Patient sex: M
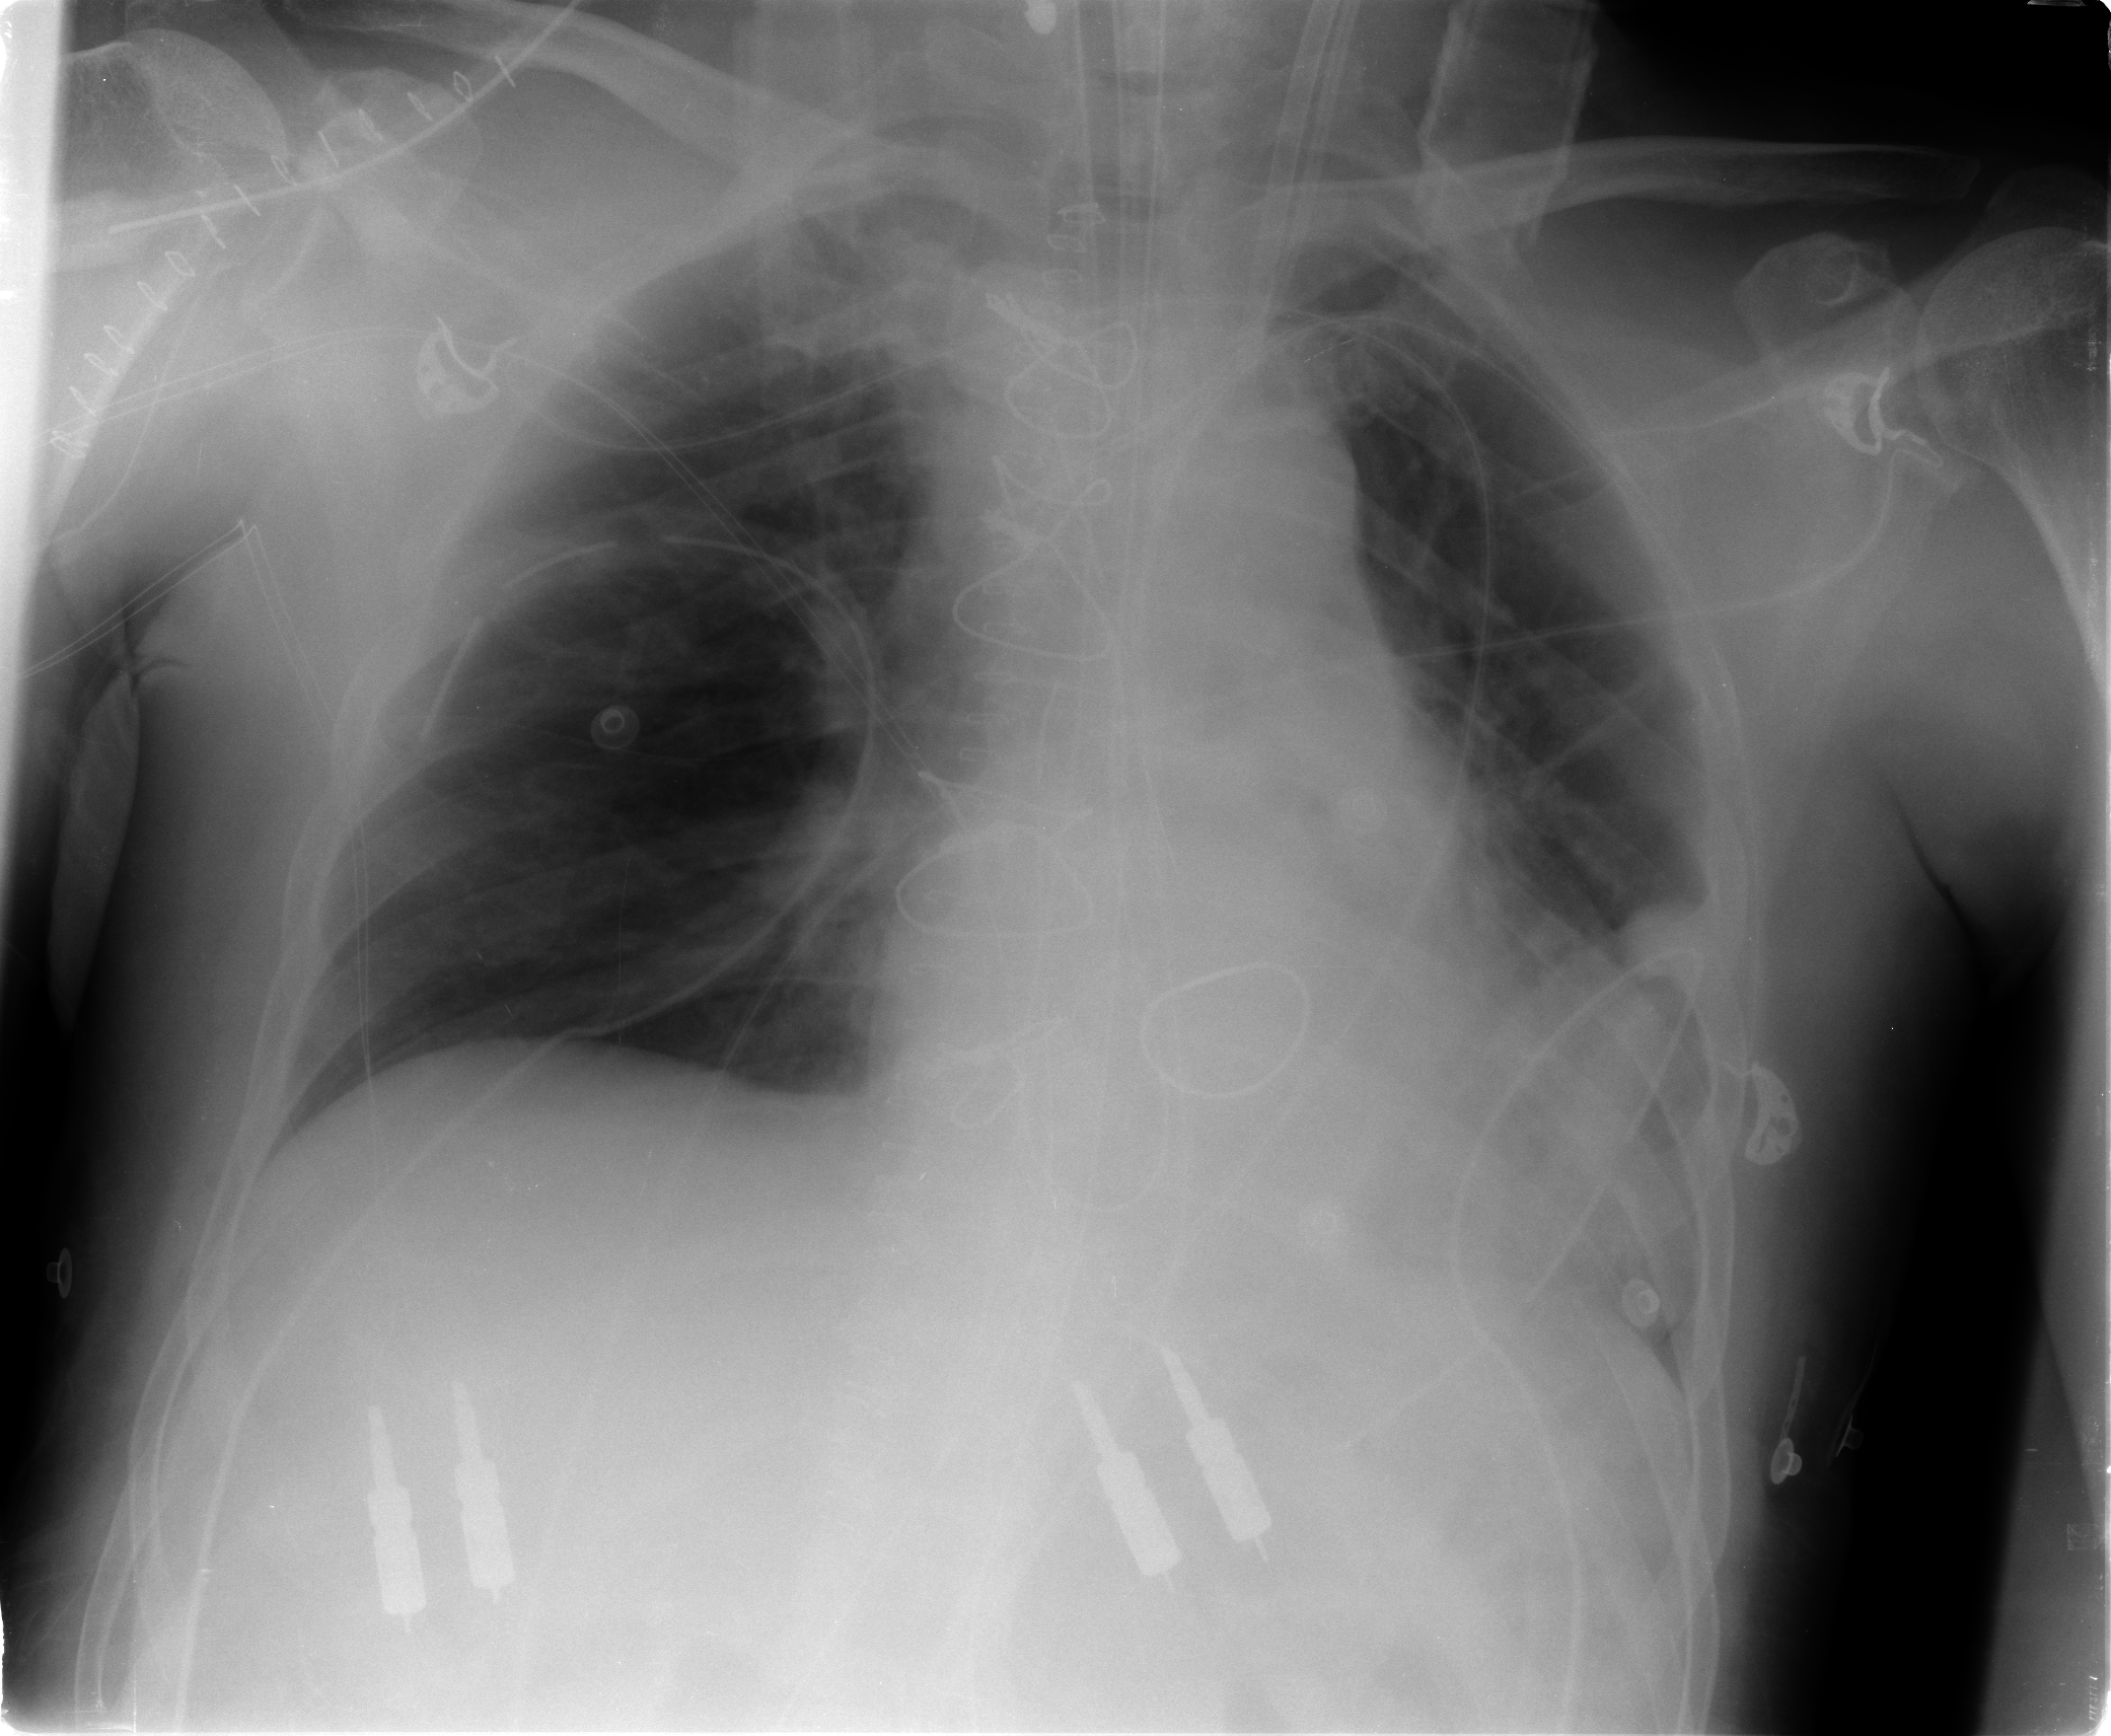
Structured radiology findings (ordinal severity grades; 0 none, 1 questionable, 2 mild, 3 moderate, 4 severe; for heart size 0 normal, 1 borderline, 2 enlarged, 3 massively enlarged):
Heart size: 0
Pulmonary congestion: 0
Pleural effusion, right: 0
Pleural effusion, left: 0
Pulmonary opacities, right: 0
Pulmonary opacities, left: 0
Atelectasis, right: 0
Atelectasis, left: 2